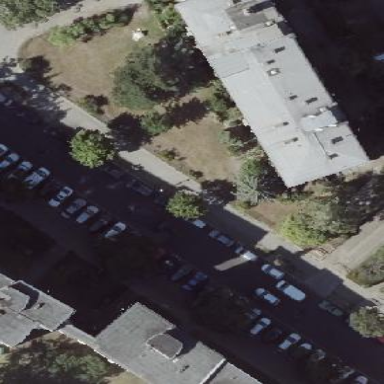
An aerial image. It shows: Apartments building with white roof.